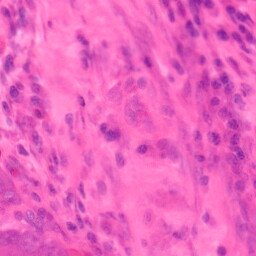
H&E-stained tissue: Colon